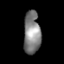
Tissue: lung
Cell type: Endothelial cells
Senescence score: 0.5448
Nuclear area (px): 700
Mean DAPI intensity: 130.581